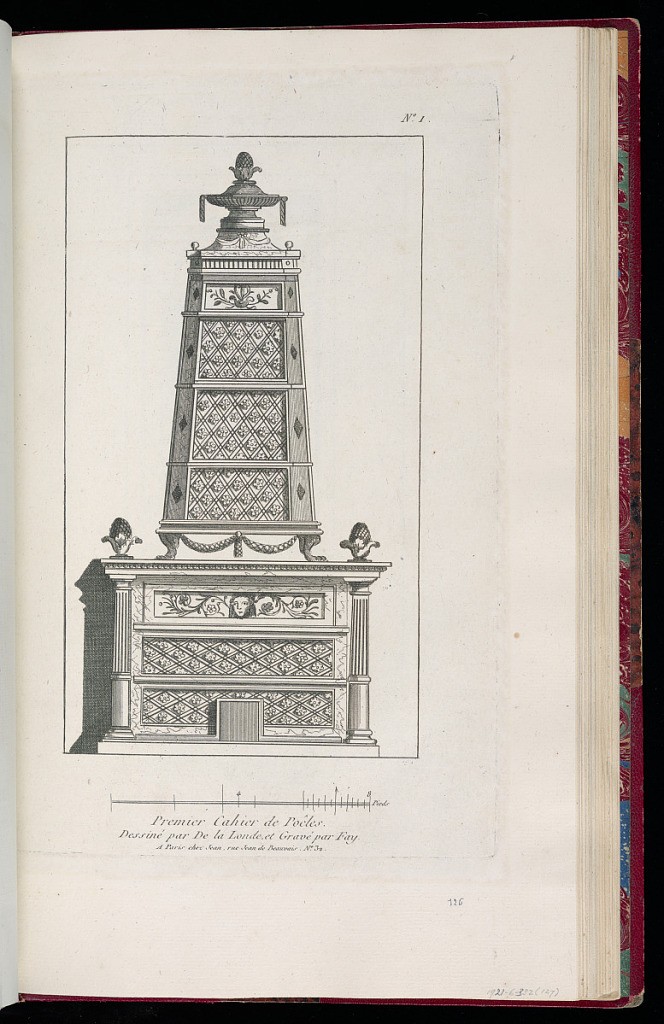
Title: Design for a Stove
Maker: Richard de Lalonde, French, active 1780–96
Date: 1780-1789
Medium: Etching on off-white laid paper
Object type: Print
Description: Design for a tall stove richly decorated with ornament motifs including urn, pinecone, lozenge with rosettes, claw feet, garland, bead course, mascaron, and fluting. The plate is numbered.